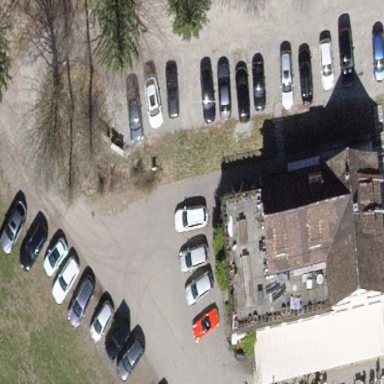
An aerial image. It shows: Restaurant in building.